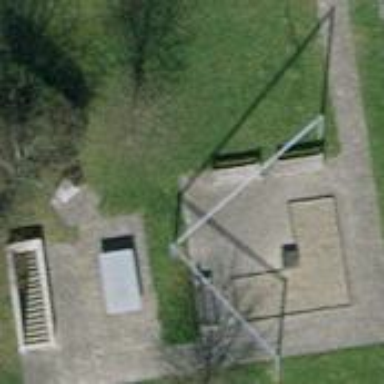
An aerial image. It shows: Playground area for leisure land.